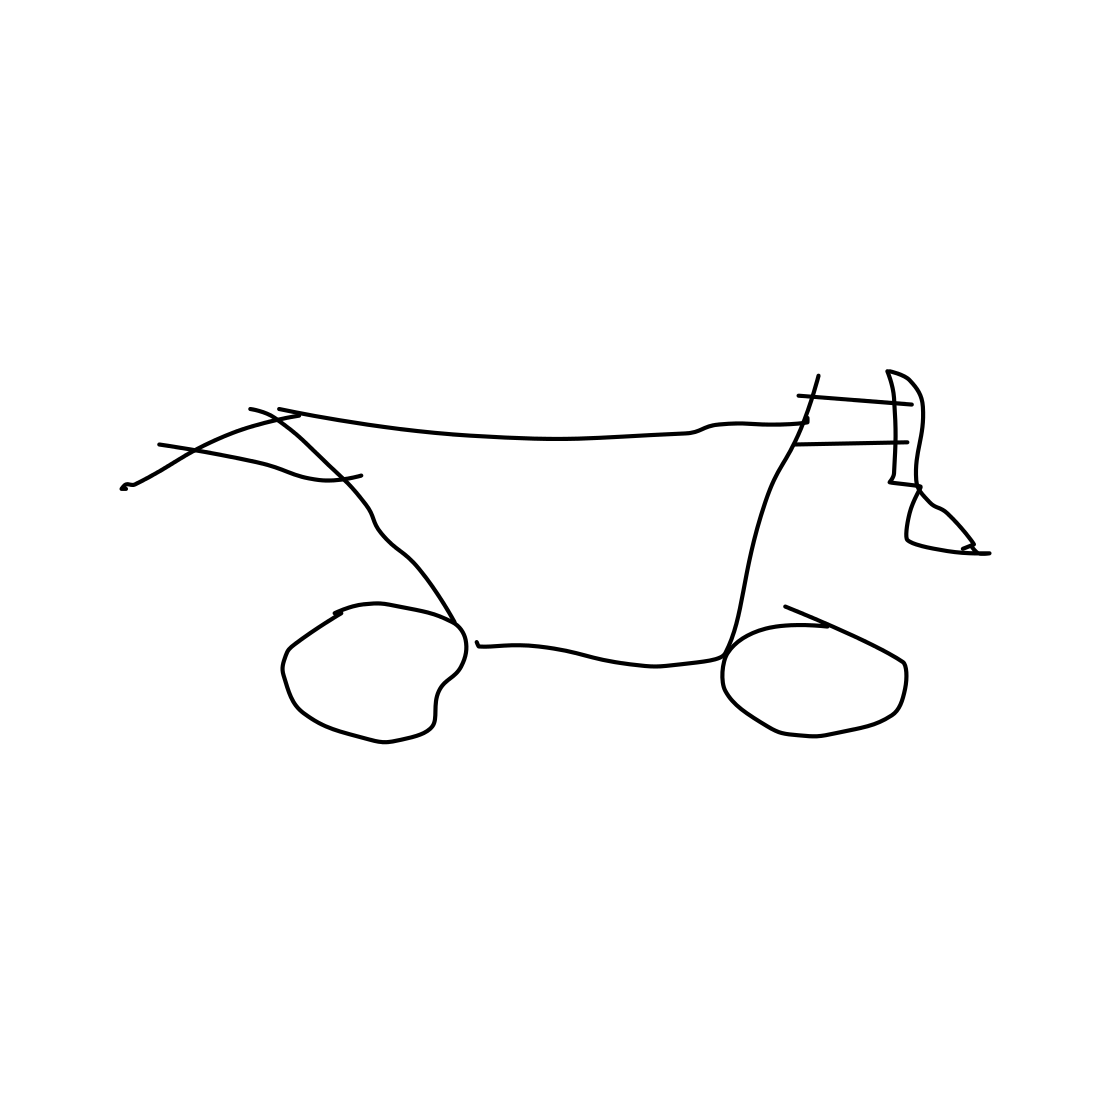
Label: motorbike